Question: ---
When i clone a project from github, after 'npm install react-native run-ios',the following error occurs:

1. react-native-cli: 2.0.1
2. react-native: 0.44
My homepage for code-
'''
import React, {Component} from 'react';
import {
StyleSheet
} from 'react-native';
import { Actions } from 'react-native-router-flux';
import { Container, Header, Title, Button, Left, Right, Body, Icon } from 'native-base';
import Button1 from './Button';
import StreamStripContainer from '../containers/StreamStripContainer';
import StreamElementsContainer from '../containers/StreamElementsContainer';
class Stream extends Component {
render() {
return (
<Container style={{backgroundColor: '#F5F5F5'}} >
<Header>
<Left>
<Button transparent>
<Icon name='menu' />
</Button>
</Left>
<Body>
<Title>Stream</Title>
</Body>
<Right>
<Button transparent>
<Icon name='search' />
</Button>
</Right>
</Header>
<StreamStripContainer />
<StreamElementsContainer />
{/* <Button1 onPress={Actions.content} title='Go To Next Scene' /> */}
</Container>
);
}
}
const styles = StyleSheet.create({
container: {
backgroundColor: '#F5F5F5'
}
});
export default Stream;
'''
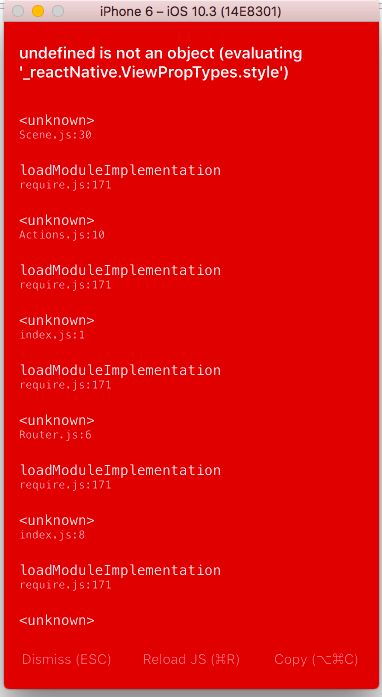
Answer: Solved error by updating native-base to 2.1.4 as my react native version was 0.44
View.propTypes is deprecated and instead ViewPropTypes is used from RN44, which is introduced in the latest version of NativeBase as well. So For RN44 go for NativeBase v2.1.4 and anything below RN44, you can use NB v2.1.3